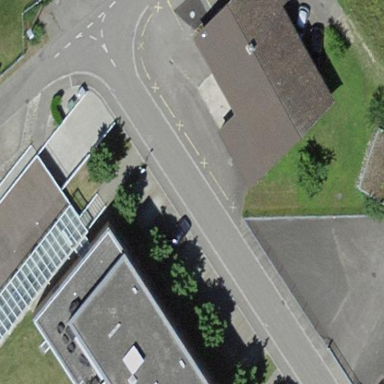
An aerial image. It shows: Building with tile roof.